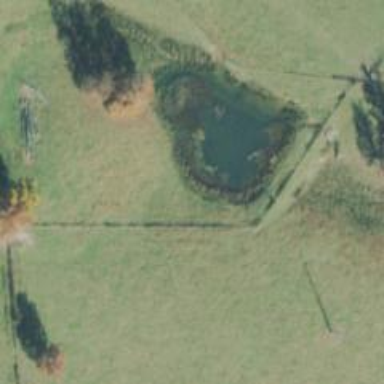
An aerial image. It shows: Serene pond surrounded by nature.